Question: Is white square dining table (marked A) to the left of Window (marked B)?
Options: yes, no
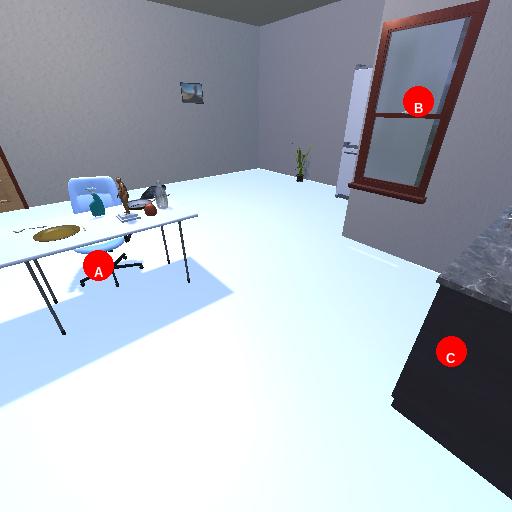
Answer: yes